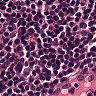
Metastatic tissue present: no